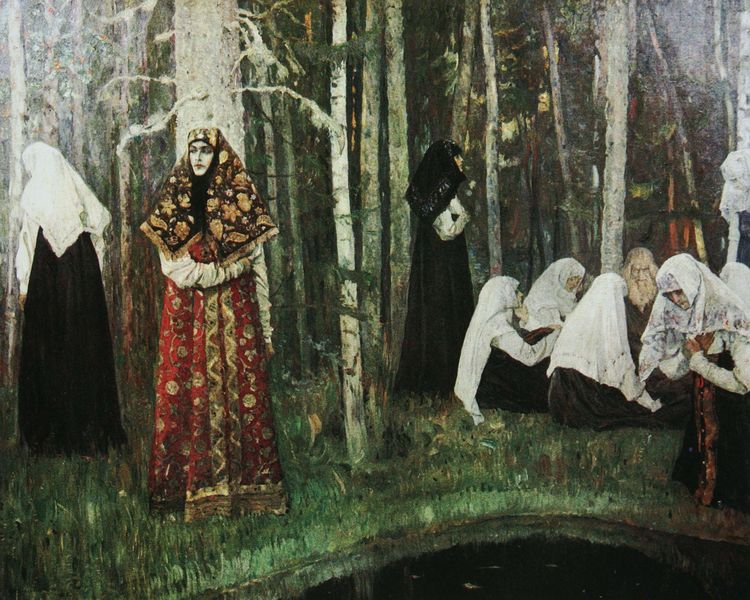
Titel: Chowanschtschina
Künstler: Michail Wassiljewitsch Nesterow
Standort: Moskau
Institution: Privatsammlung
Schlagwörter: baum, blätter, himmel, wasser, bäume, frauen, impressionismus, see, teich, ufer, blumen, bunt, femmes, frau, licht, schwarz, weiss, gras, rasen, rot, schal, schleier, tuch, wiese, symbolismus, fünf, birke, birken, spiegelung, schlank, gold, sitzend, stehend, drei, borte, wald, kopftuch, vert, ornamente, grass, schwestern, blanc, noir, tete, nonne, beten, gebet, tracht, verschränkt, arabisch, lac, moor, kopftücher, rouge, heilige, femme, betend, verschleiert, arbre, bois, contraste, foret, nature, paysage, robe, eau, riviere, voile, costume, arbres, nonnen, romantique, islam, orientalisme, russe, eden, groupe, russie, balkan, gekurft, luxe, orientale, pieuses, piété, priere, religieuses, weisse stämme, äbtissin, pleureuses, riomantisme, echarpes, eay